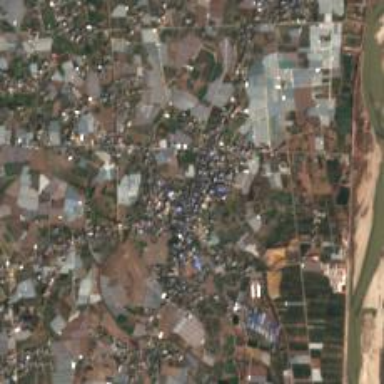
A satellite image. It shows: Ethnic township within town.